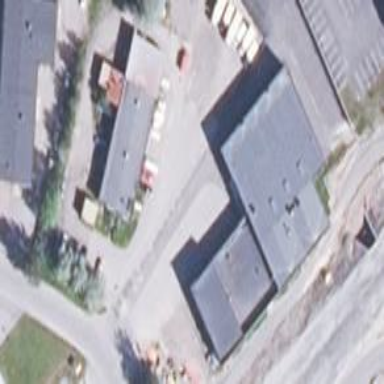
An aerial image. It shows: Office building.